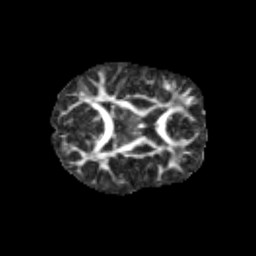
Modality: FA
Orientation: axial
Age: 9
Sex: female
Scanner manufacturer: siemens
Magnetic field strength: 3 T
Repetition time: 3.8 s
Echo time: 0.07 s